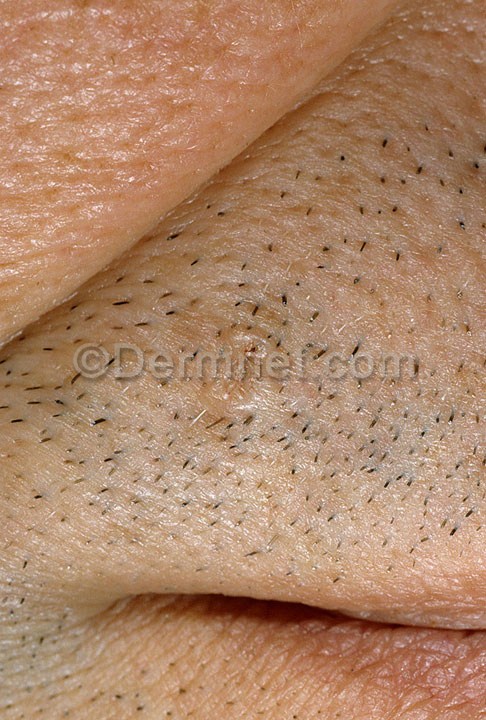
Disease: Actinic Keratosis Basal Cell Carcinoma and other Malignant Lesions